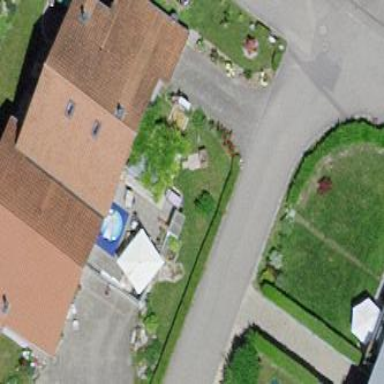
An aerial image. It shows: Residential building.